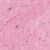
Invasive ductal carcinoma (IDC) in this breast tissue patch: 0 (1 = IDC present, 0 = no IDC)